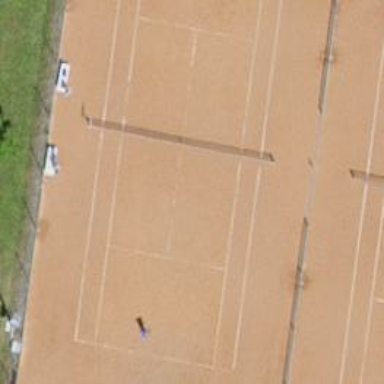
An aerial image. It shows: Tennis pitch with clay surface for leisure sports.